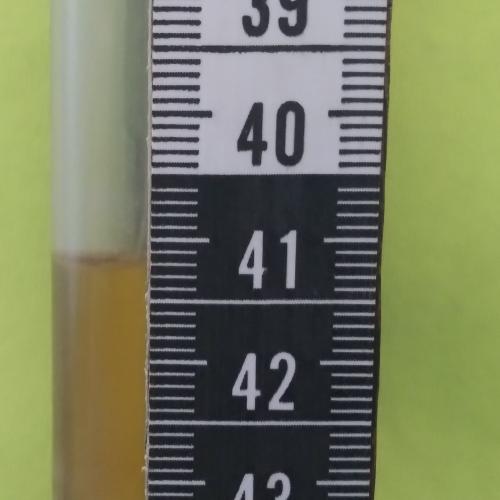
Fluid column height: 41.2 cm